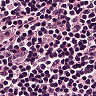
Metastatic tissue present: no